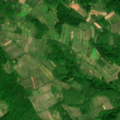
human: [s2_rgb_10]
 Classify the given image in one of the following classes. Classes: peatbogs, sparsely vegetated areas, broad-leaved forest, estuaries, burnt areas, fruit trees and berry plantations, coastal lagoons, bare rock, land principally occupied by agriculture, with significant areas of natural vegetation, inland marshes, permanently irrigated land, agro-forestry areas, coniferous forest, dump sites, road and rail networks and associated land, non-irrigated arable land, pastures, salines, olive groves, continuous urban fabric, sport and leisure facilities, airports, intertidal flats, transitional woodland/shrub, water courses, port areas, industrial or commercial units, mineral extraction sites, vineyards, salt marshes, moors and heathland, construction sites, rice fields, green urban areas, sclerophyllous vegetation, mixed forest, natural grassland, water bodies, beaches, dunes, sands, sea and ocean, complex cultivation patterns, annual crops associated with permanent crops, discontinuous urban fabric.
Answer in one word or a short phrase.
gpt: pastures, land principally occupied by agriculture, with significant areas of natural vegetation, broad-leaved forest